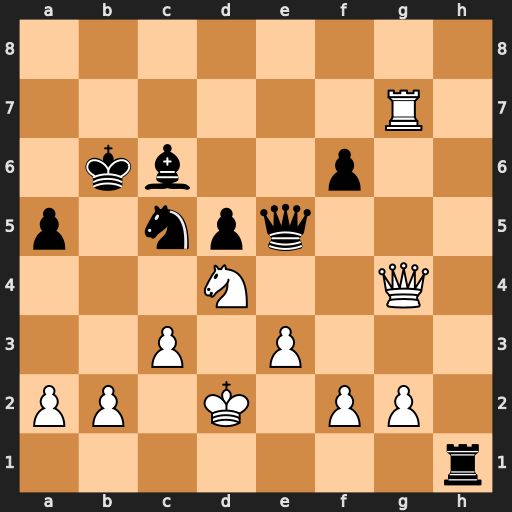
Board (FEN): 8/6R1/1kb2p2/p1npq3/3N2Q1/2P1P3/PP1K1PP1/7r
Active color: w
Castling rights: -
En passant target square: -
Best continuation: Qc8 Qd6 Nxc6 Qxc6 Qd8+